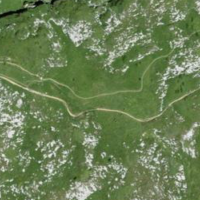
EUNIS habitat code: 26
Species observed at this site:
Arnica montana
Rhododendron ferrugineum
Hieracium villosum
Bartsia alpina